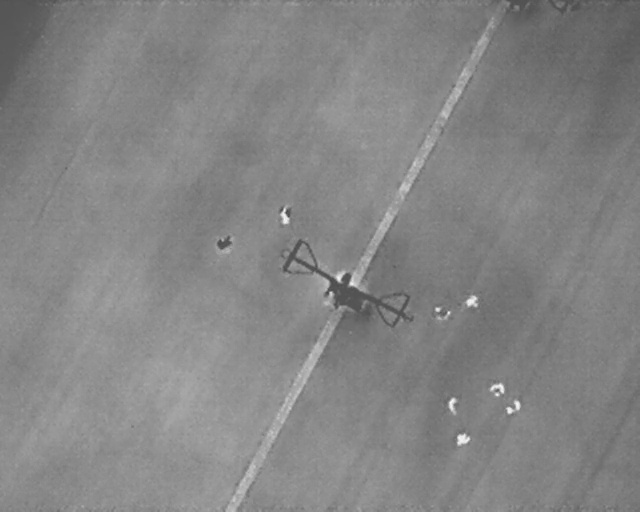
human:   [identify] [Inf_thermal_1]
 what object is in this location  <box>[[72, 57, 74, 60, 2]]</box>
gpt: <ref>1 medium person at the right</ref>